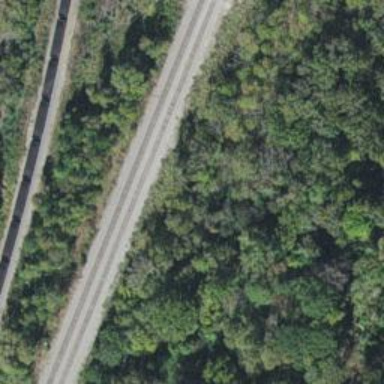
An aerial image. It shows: Abandoned railway.